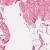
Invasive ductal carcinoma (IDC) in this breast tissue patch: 0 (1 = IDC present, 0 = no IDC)